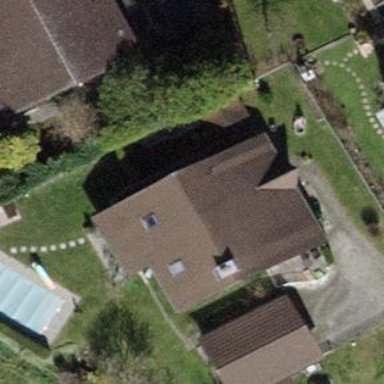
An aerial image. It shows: Detached building with gabled roof.